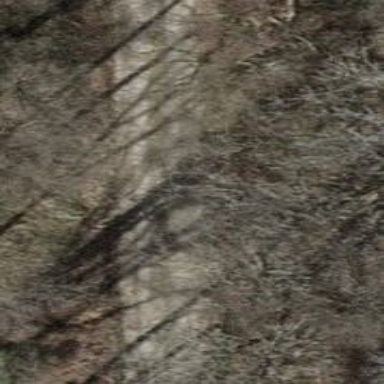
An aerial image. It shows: Gravel track with track type of grade3.